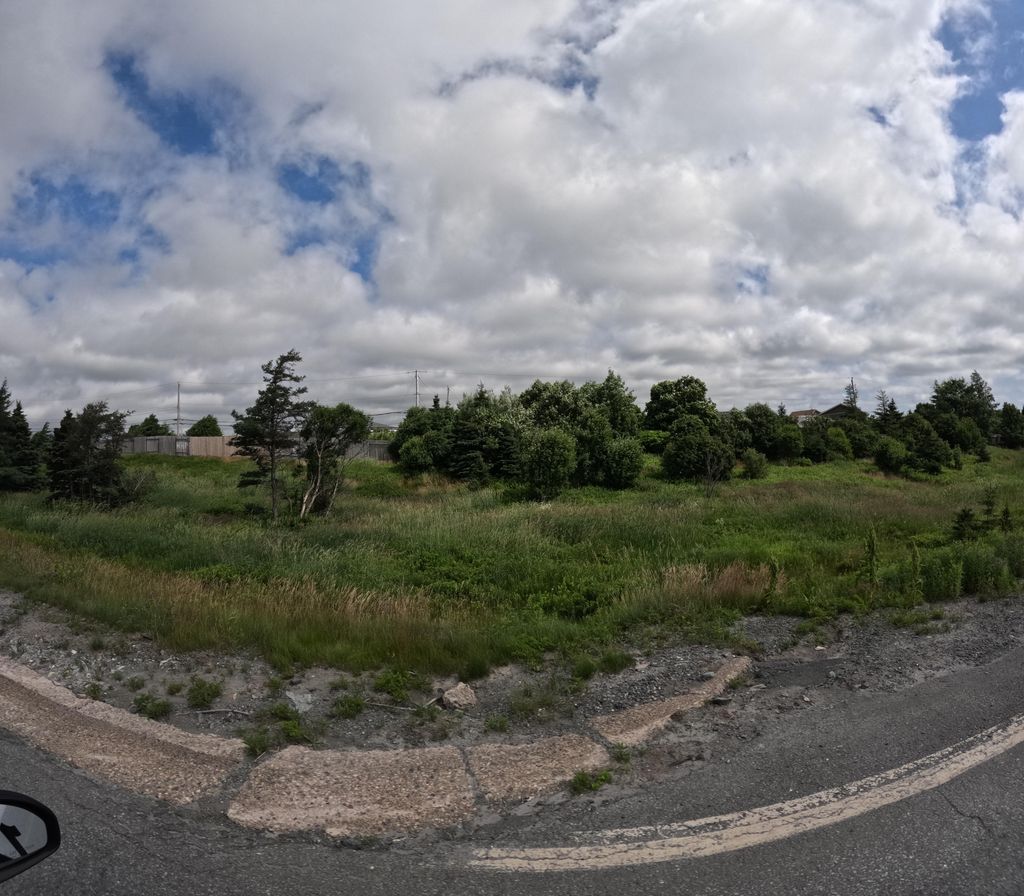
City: st_johns